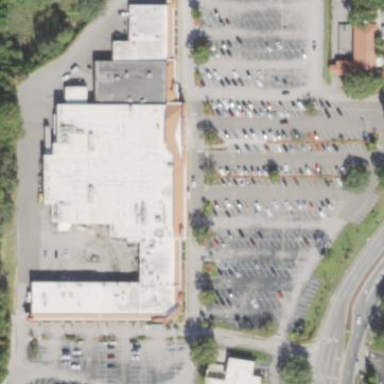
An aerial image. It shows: Retail area.